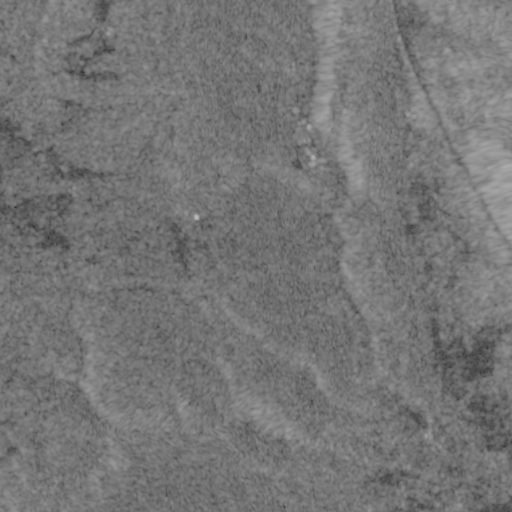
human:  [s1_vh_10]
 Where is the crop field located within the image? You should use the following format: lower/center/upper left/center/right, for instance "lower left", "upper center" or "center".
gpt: The crop field is located in the lower left of the image.
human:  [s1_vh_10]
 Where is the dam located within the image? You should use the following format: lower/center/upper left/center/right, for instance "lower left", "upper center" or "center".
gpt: The dam is located in the upper right of the image.
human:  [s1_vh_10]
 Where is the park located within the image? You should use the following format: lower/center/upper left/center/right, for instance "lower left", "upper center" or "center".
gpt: The park is located in the upper center of the image.
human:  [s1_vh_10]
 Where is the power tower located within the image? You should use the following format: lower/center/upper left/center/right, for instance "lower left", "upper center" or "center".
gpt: The power tower is located in the right of the image.
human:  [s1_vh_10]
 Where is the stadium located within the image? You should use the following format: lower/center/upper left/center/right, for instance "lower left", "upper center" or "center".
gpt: The stadium is located in the upper center of the image.
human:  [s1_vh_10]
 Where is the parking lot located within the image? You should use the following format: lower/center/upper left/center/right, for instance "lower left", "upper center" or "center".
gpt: There is no parking lot in the image.

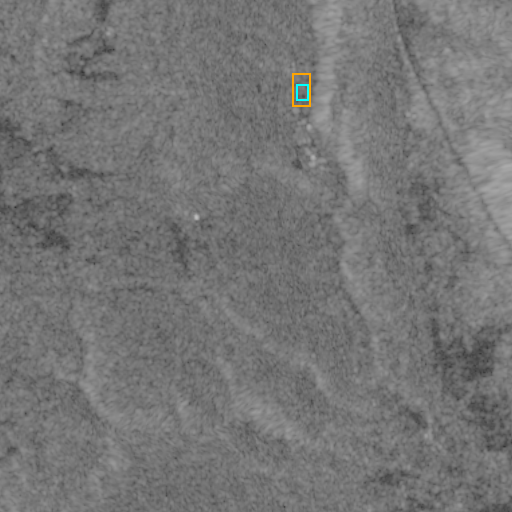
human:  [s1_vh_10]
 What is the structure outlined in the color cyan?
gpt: The structure outlined in cyan is a park.
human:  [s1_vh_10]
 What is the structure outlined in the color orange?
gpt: The structure outlined in orange is a stadium.
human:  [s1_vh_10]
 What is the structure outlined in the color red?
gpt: There is no red outline.